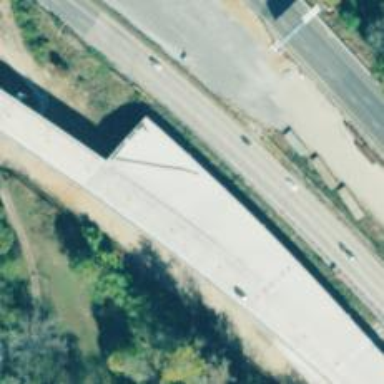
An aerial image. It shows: Bridge.